Interaction volume radius: 10 \u00c5
Interaction volume height: 10 \u00c5
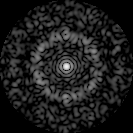
Disorder parameter: 0.7618